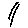
Label: line